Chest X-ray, PA view. Patient: 34 years old, sex M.
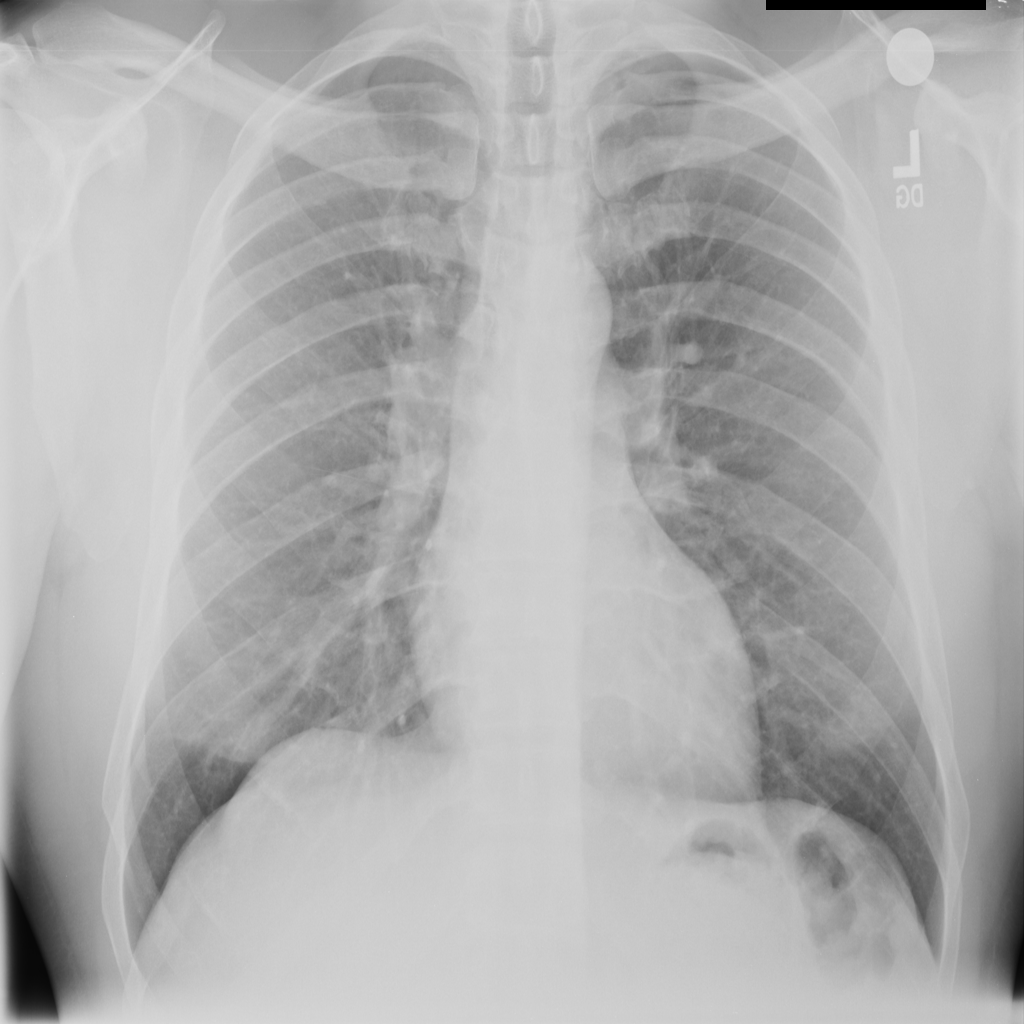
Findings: No Finding